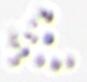
Label: Phaeocystis